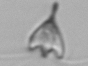
Label: Pyramimonas_longicauda